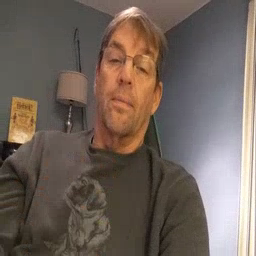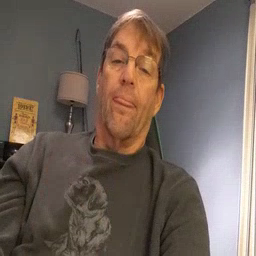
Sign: car